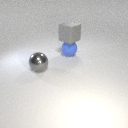
large blue rubber sphere behind large gray metal sphere